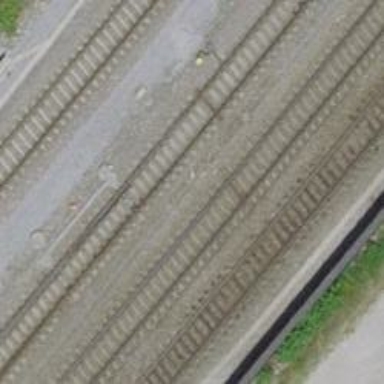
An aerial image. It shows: Railway switch.